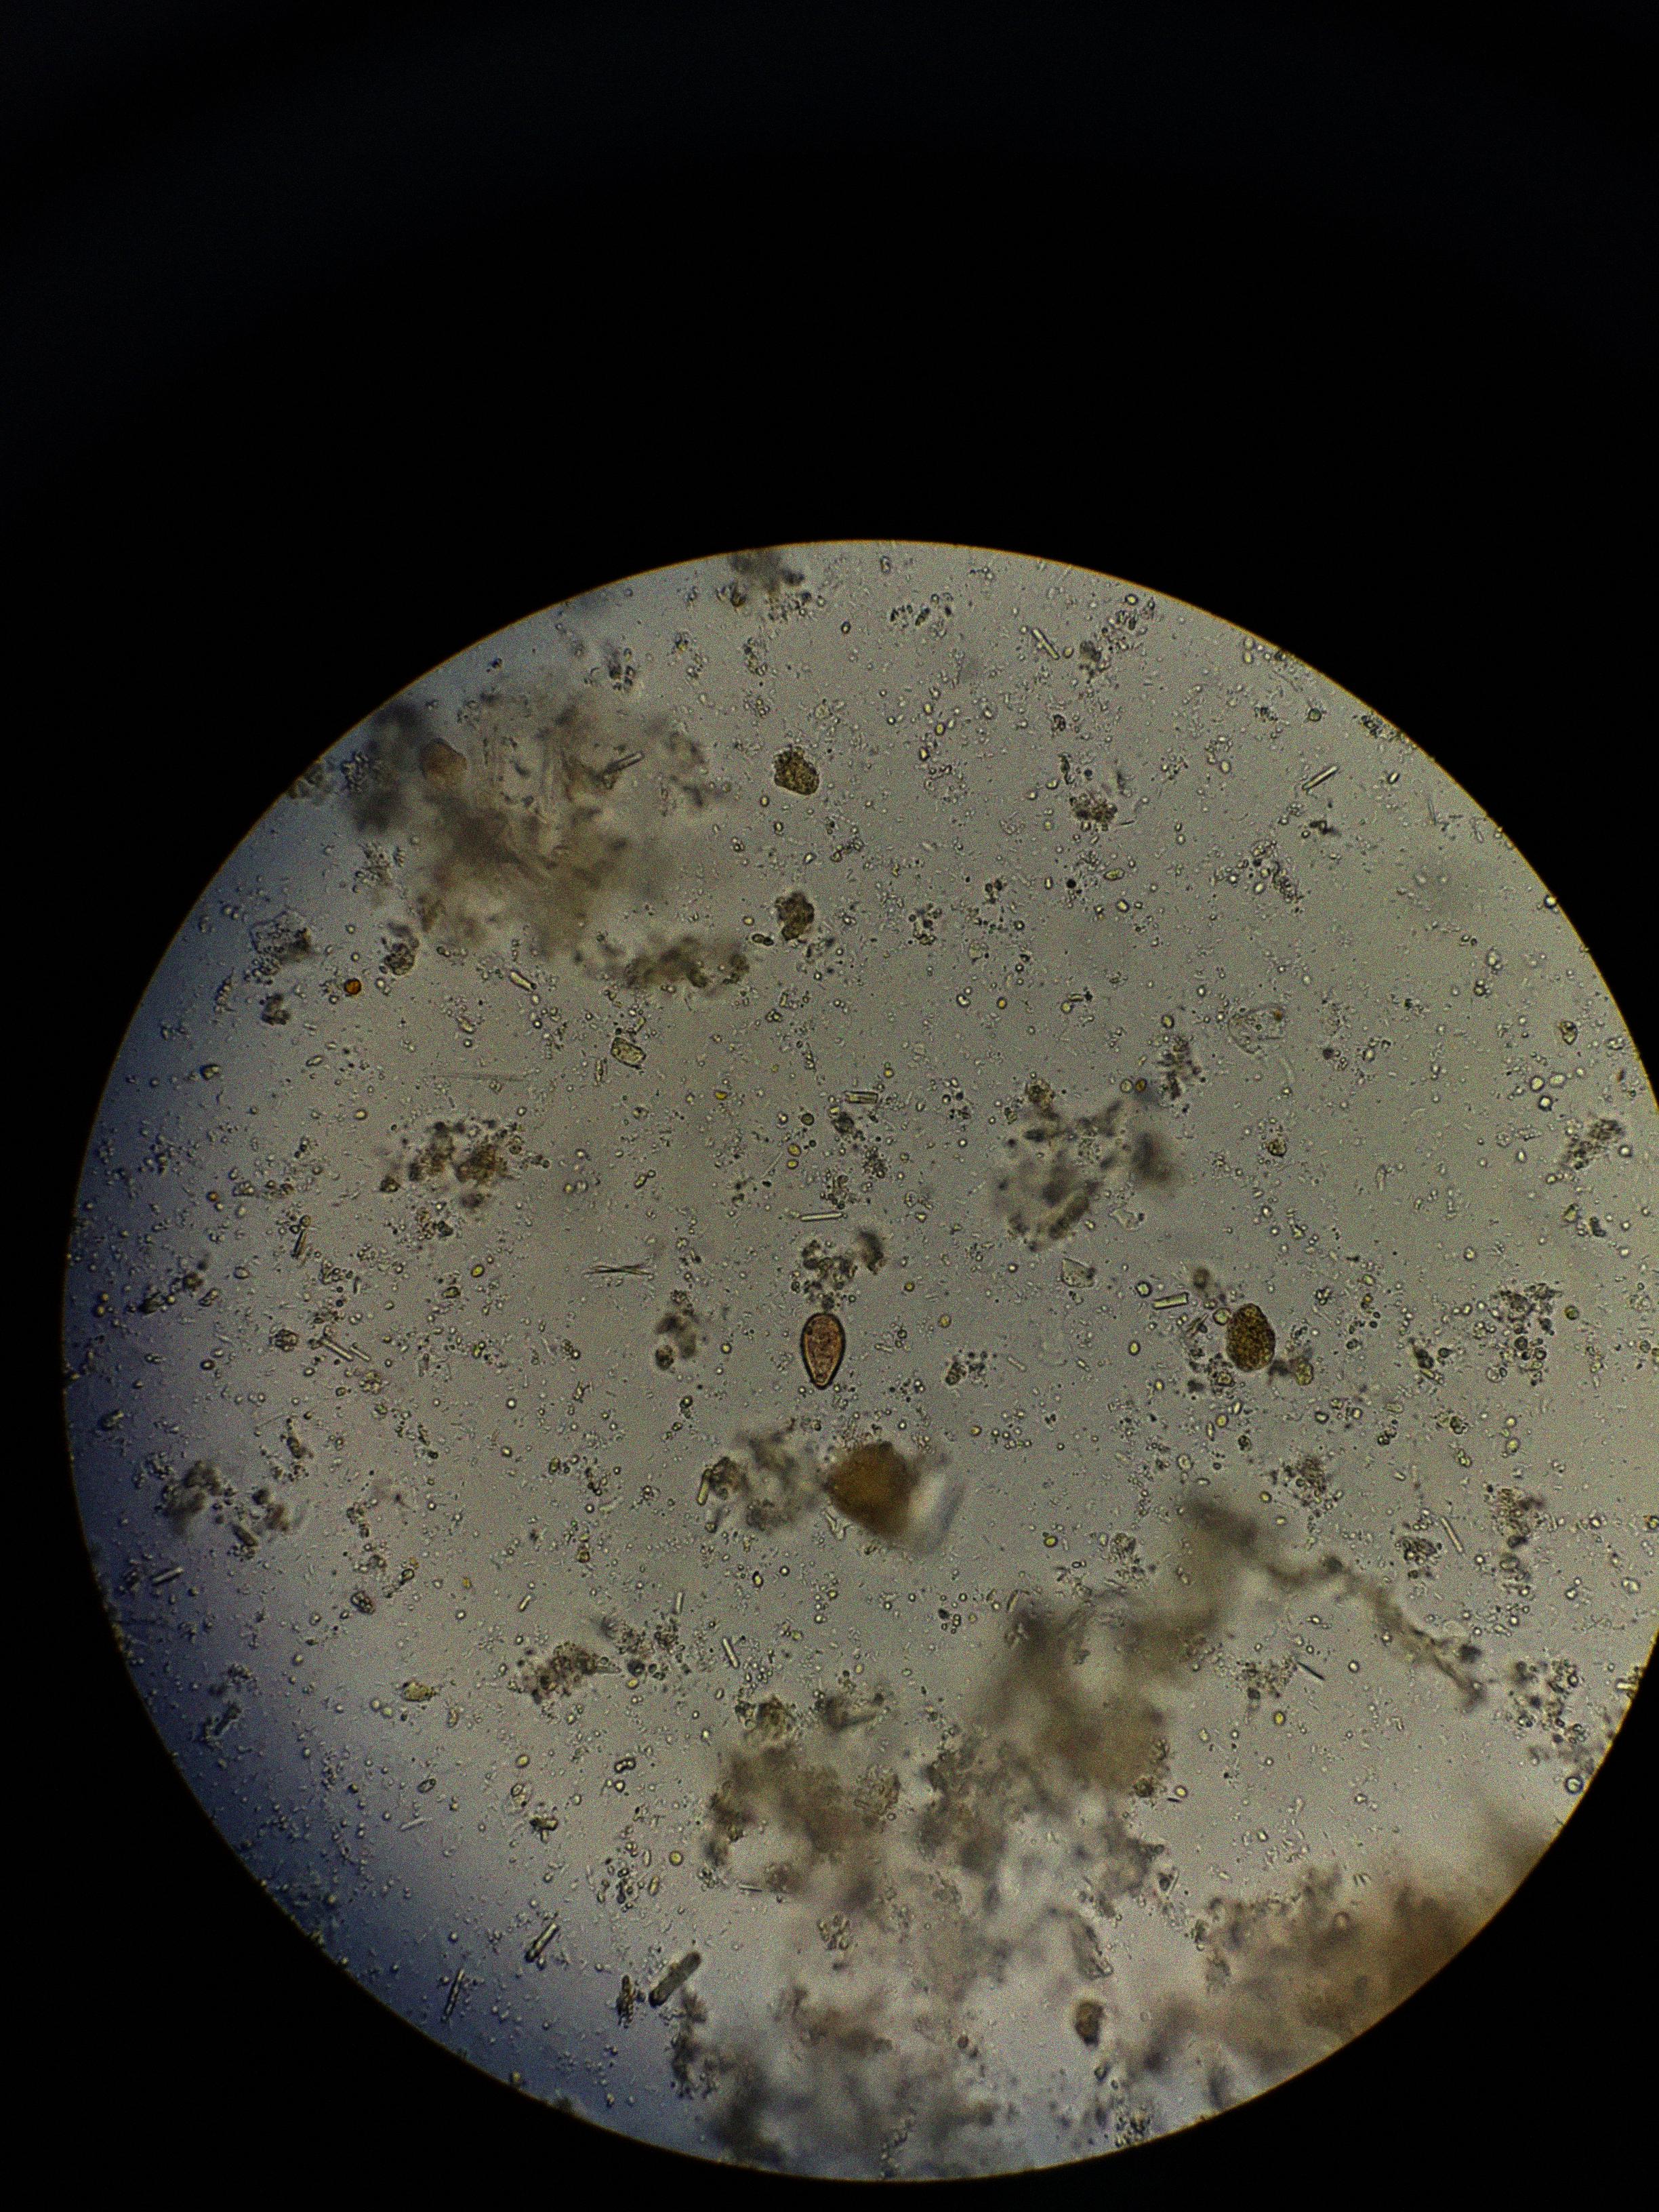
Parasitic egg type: Opisthorchis viverrine